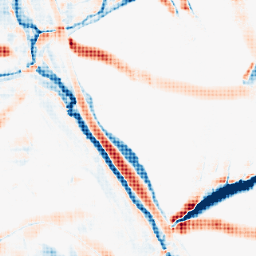
Category: morphological
Decomposition family: morphological_square
Decomposition parameters: operation: average
size: 20
Upsampling method: sinc_hamming
Upsampling parameters: scale: 8
kernel_size: 8
Upsampling scale: 8